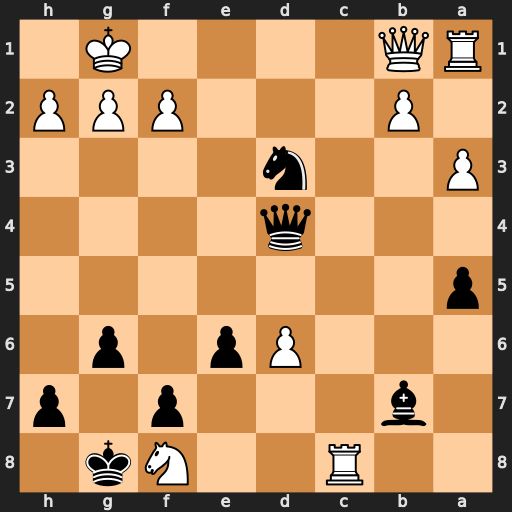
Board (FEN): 2R2Nk1/1b3p1p/3Pp1p1/p7/3q4/P2n4/1P3PPP/RQ4K1
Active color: b
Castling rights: -
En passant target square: -
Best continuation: Qxf2+ Kh1 Qxg2#